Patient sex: F
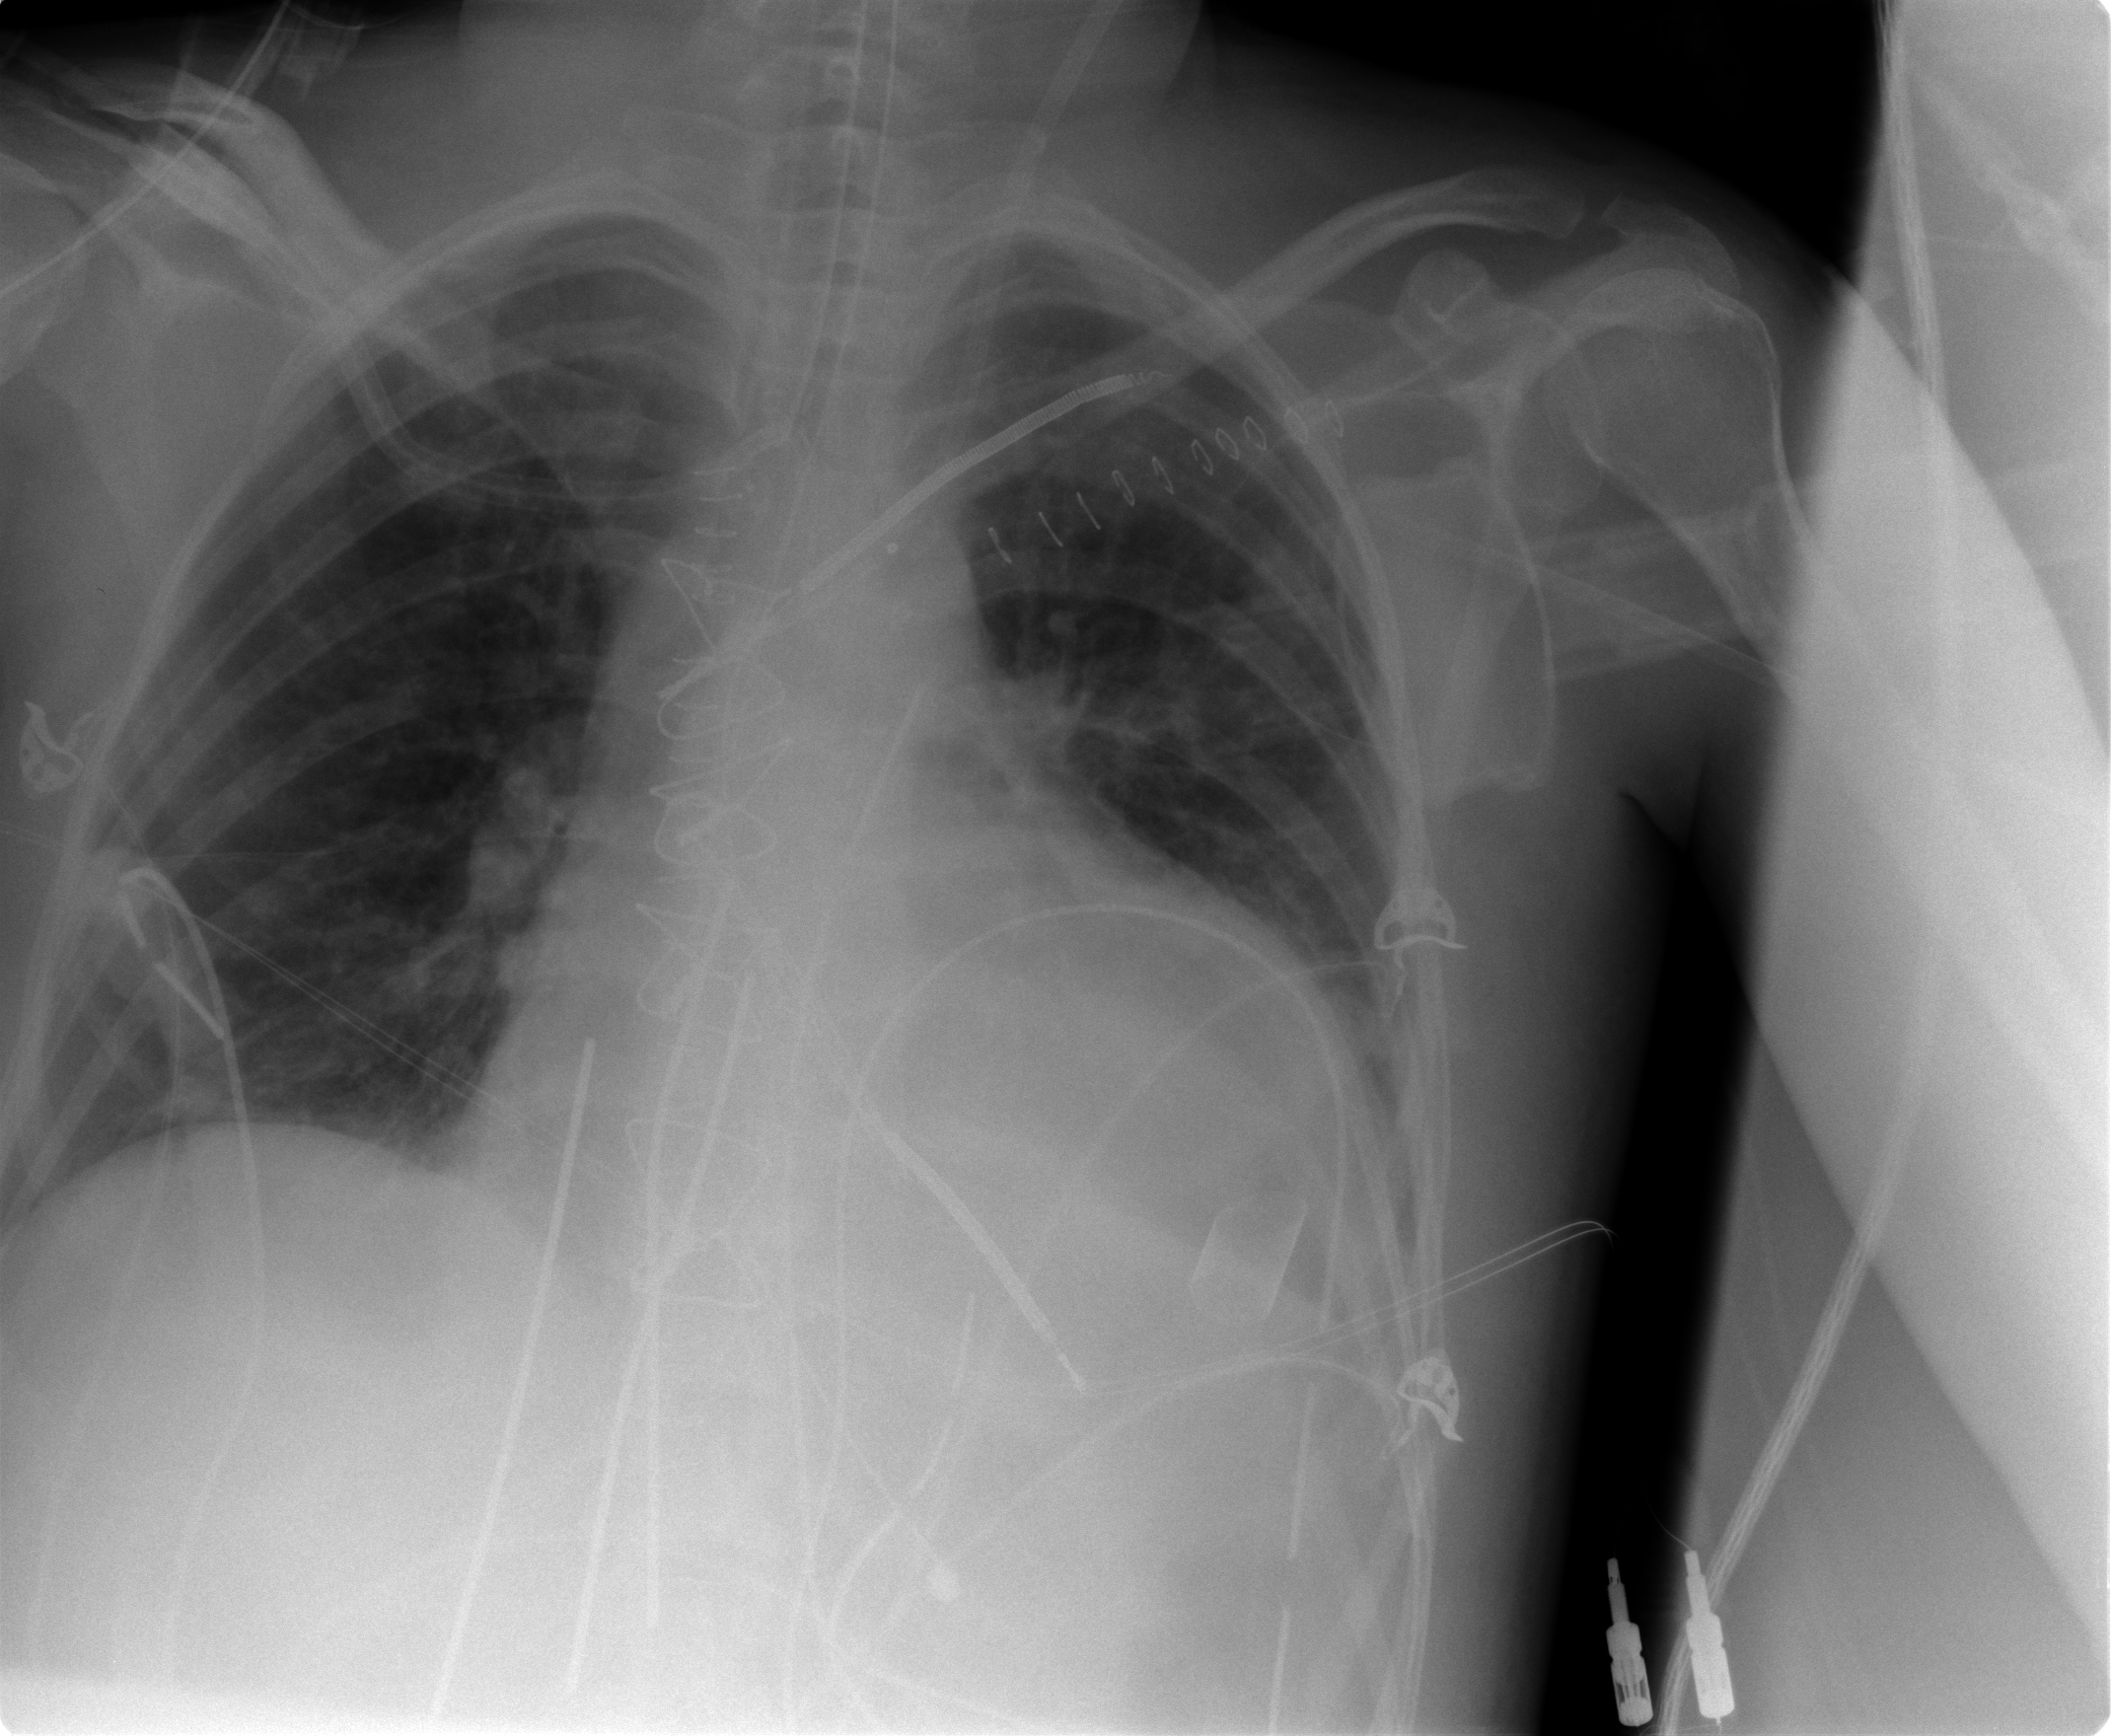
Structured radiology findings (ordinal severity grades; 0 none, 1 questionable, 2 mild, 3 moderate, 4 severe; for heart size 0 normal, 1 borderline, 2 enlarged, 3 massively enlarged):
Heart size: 2
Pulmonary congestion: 1
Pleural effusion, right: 0
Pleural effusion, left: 0
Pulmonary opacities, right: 0
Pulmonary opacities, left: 0
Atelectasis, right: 2
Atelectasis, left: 2